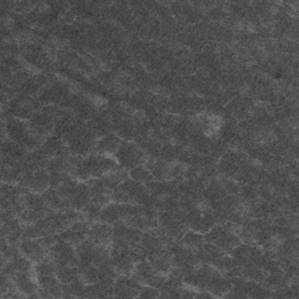
Label: frost